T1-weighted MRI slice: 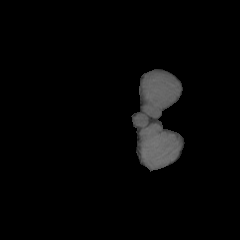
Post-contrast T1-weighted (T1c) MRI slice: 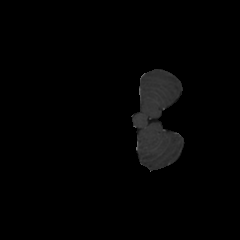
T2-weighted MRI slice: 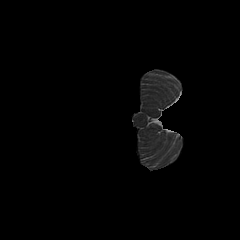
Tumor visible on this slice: no